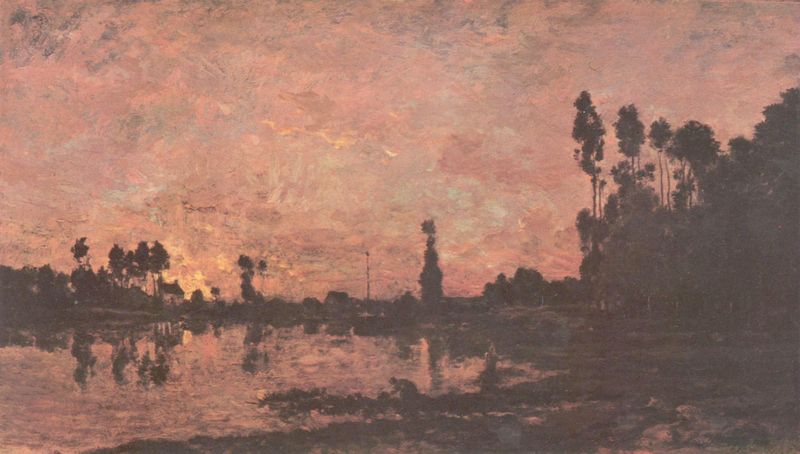
Titel: Sonnenuntergang an der Oise
Künstler: Charles François Daubigny
Standort: Paris
Institution: Musée du Louvre
Schlagwörter: baum, blau, blätter, dunkel, gemälde, himmel, laub, meer, schatten, vogel, wasser, weiß, wolken, bäume, fluss, gelb, impressionismus, kirchturm, landschaft, menschen, see, stadt, teich, ufer, abend, braun, grau, hell, hintergrund, licht, orange, schwarz, gebäude, haus, rot, wiese, wolke, malerei, mensch, spiegel, dämmerung, ferne, horizont, häuser, morgen, natur, pappeln, sonnenaufgang, spiegelung, weite, gewässer, kirche, sonne, gold, blatt, pflanzen, kontrast, rosa, schön, wald, turm, ornage, küste, strand, düster, fassade, dorf, lila, sonnenuntergang, violett, landschaftsmalerei, sturm, turner, widerschein, stimmung, still, abendrot, hoch, silouette, abendstimmung, umriss, bucht, wasseroberfläche, reduziert, verschwommen, versunken, verwischt, kiefer, kapelle, rötlich, kiefern, wäldchen, palmen, kulisse, stange, golden, röte, paysage, abendröte, zweifarbig, pflante, karibik, monet, versinken, couchant, dämmerug, stimmugsvoll, sunnenuntergang, unsschafrt, t, z, himmel baum bäume, realismus